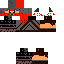
A male skeleton skin with dark skin, wearing brown helmet dressed in a red armor chest and red pants, featuring a closed mouth.